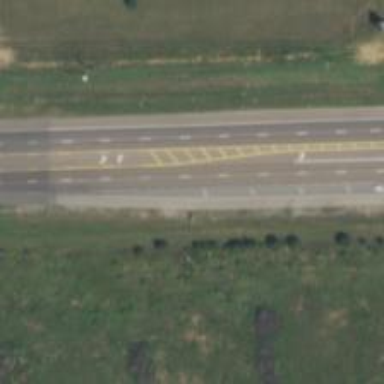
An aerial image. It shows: Asphalt trunk highway.